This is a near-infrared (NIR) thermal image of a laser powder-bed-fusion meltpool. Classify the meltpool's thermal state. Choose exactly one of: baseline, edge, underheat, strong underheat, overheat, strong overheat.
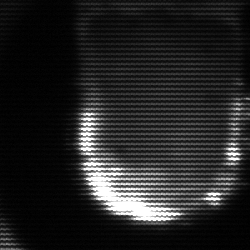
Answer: baseline